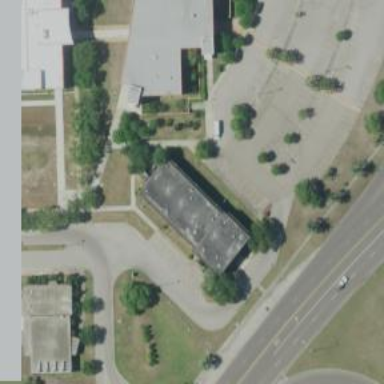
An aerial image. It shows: College building.